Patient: sex M, age 44
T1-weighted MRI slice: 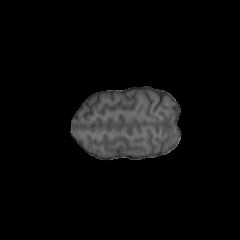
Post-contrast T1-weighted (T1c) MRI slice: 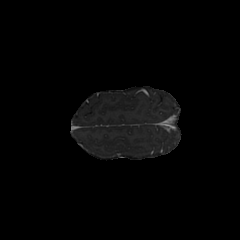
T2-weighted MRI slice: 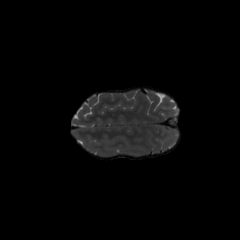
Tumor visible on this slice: no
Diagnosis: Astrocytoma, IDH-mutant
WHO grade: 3